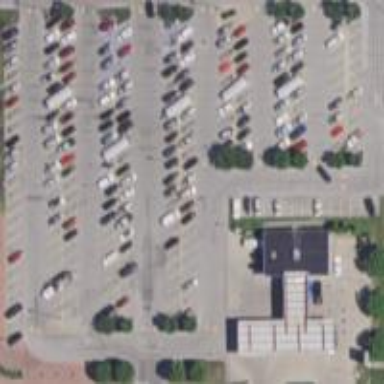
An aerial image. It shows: Parking area with asphalt surface.